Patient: sex F, age 80
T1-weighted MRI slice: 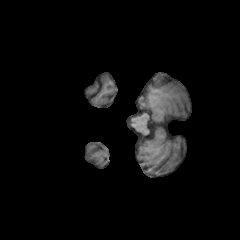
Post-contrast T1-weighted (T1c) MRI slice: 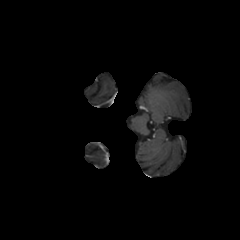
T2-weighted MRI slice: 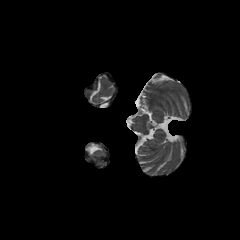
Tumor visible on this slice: no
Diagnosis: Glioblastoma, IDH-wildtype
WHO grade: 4